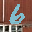
Label: 6